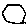
Label: hexagon